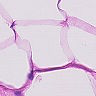
Metastatic tissue present: no